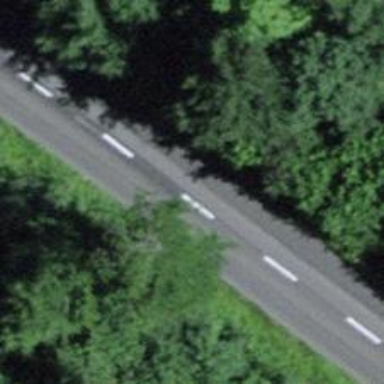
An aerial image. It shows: Tertiary road with asphalt surface.